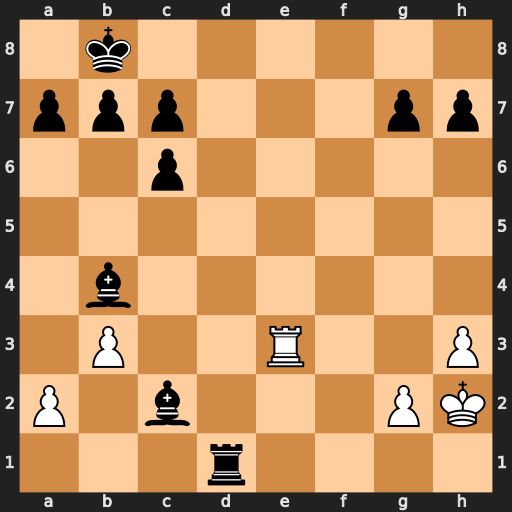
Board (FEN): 1k6/ppp3pp/2p5/8/1b6/1P2R2P/P1b3PK/3r4
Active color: w
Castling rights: -
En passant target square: -
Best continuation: Re8+ Rd8 Rxd8#